Question: I made windows form application in win 7 .net 3.5, all the custom textboxes were give hardcoded locations everything went well in all xp systems, & even in win 7 systems which had .net 4(Client Profile only) but for windows 7 system with .net 4.0(client profile & extended) all the custom textboxes are to the above and left of their labels showing a pattern as if they were not anchored with the form.
But when i resize the form in .net 3.5 the textboxes & labels do not move because they are not anchored in their locations as expected.
Any ideas whats happening?

'Edit 1:' I just tried the program on a system with .Net 4 Client Profile & Extended and it worked fine, so there is definetly wrong in the system where above image was taken, Perhaps some screen resolution issue?
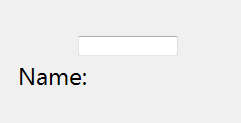
Answer: /facepalm Sorry guys, my bad the windows font on the system was set to medium, my application was expecting it to be small.